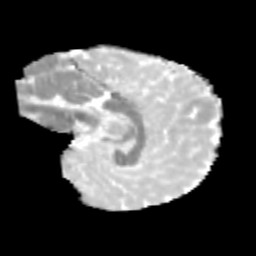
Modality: MD
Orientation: sagittal
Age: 12
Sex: male
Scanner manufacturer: siemens
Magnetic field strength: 3 T
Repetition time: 3.8 s
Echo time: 0.07 s